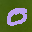
Label: 0